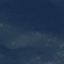
Land use / land cover: HerbaceousVegetation